Aerial crown-view tile of a tropical tree (Barro Colorado Island, Panama), acquired 20250217:
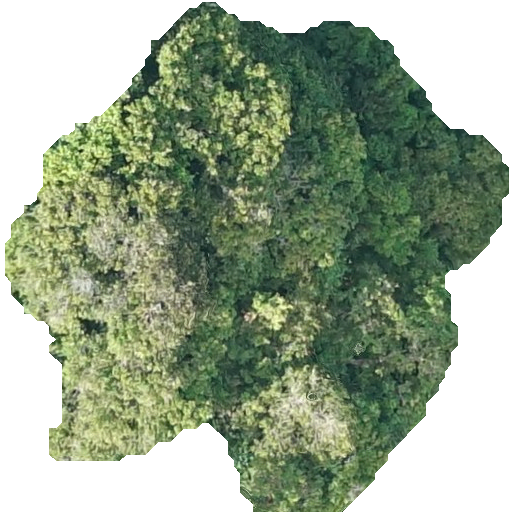
Species: Prioria copaifera
GBIF accepted scientific name: Prioria copaifera
Crown area: 258.497 m²